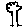
Label: tree